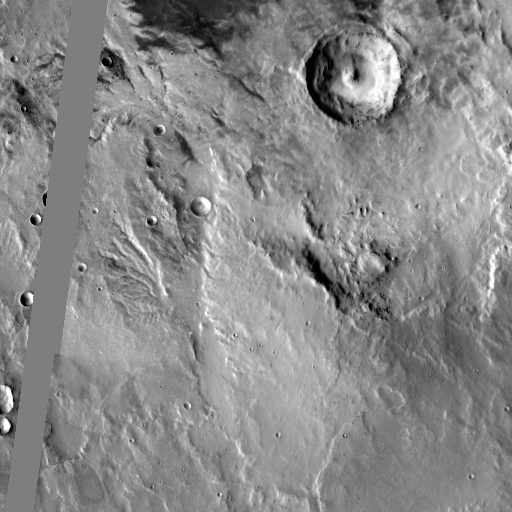
Crater classes present: Background, Other, Buried